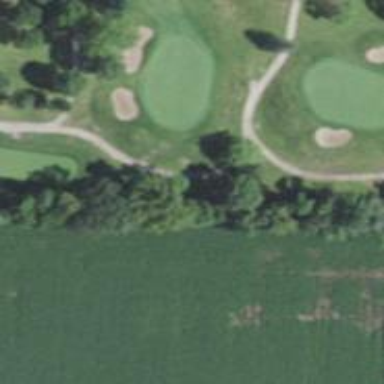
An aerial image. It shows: Golf cartpath that is also road path.